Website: walmart
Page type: added-to-cart
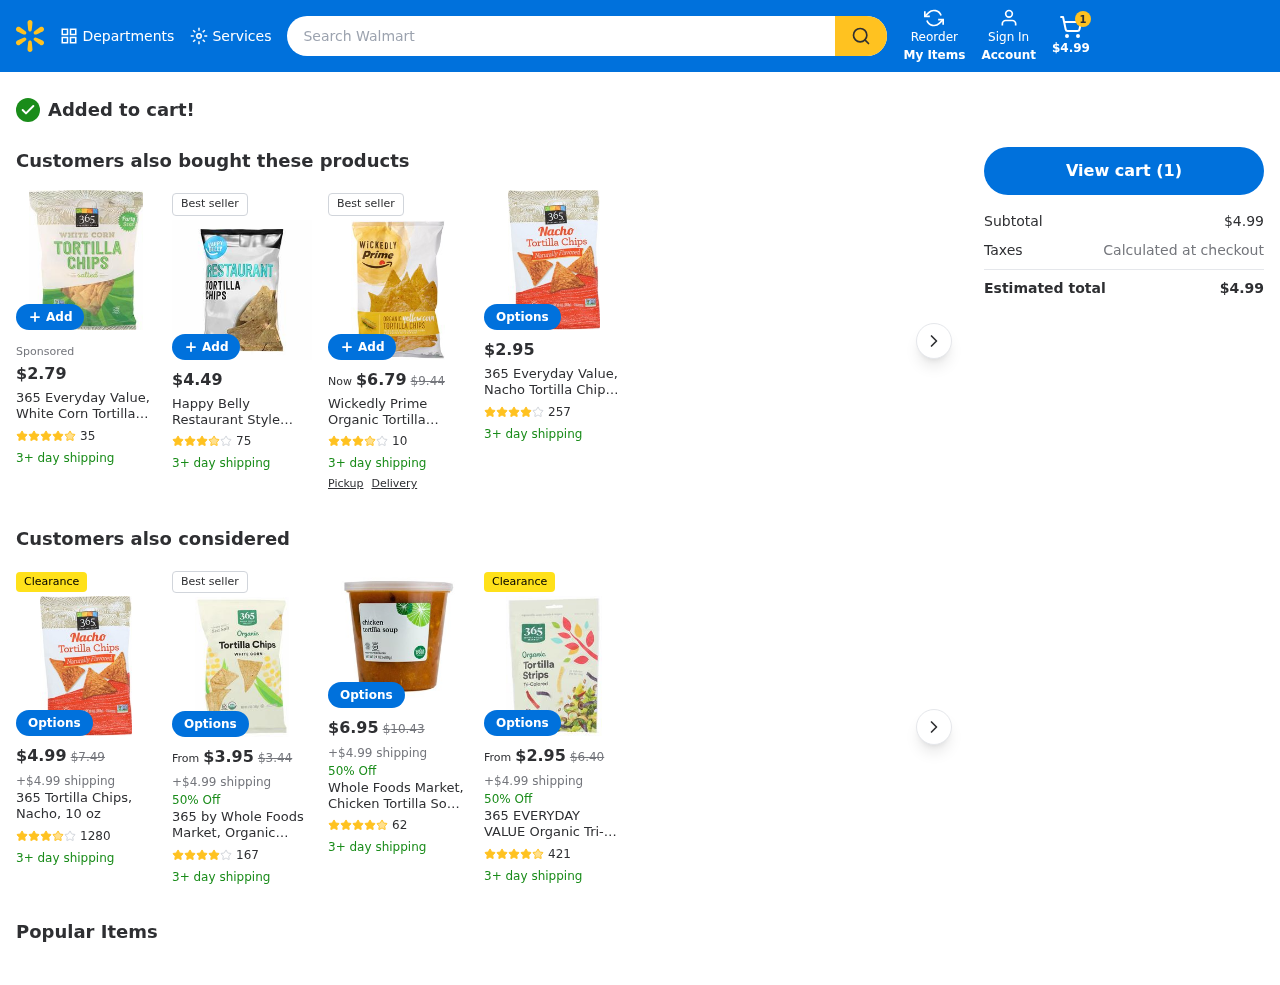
Product elements: key: PRODUCT2_NAME
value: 365 Everyday Value, White Corn Tortilla Chips, Salted, 20 oz
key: PRODUCT2_NUM_RATINGS
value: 35
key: PRODUCT2_PRICE
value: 2.79
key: PRODUCT2_RATING
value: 4.8
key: PRODUCT3_NAME
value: Happy Belly Restaurant Style Tortilla Chips
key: PRODUCT3_NUM_RATINGS
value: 75
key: PRODUCT3_PRICE
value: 4.49
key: PRODUCT3_RATING
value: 3.9
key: PRODUCT4_NAME
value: Wickedly Prime Organic Tortilla Chips, Thick & Stone-Ground Yellow Corn, 13 Ounce
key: PRODUCT4_NUM_RATINGS
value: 10
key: PRODUCT4_PRICE
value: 6.79
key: PRODUCT4_RATING
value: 3.8
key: PRODUCT5_NAME
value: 365 Everyday Value, Nacho Tortilla Chips, 10 Ounce
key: PRODUCT5_NUM_RATINGS
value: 257
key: PRODUCT5_PRICE
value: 2.95
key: PRODUCT5_RATING
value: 4
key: PRODUCT6_NAME
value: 365 Tortilla Chips, Nacho, 10 oz
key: PRODUCT6_NUM_RATINGS
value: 1280
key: PRODUCT6_PRICE
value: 4.99
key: PRODUCT6_RATING
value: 3.8
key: PRODUCT7_NAME
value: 365 by Whole Foods Market, Organic Tortilla Chips, White Corn, 12 oz
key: PRODUCT7_NUM_RATINGS
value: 167
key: PRODUCT7_PRICE
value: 3.95
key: PRODUCT7_RATING
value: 4.4
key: PRODUCT8_NAME
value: Whole Foods Market, Chicken Tortilla Soup, 24 Ounce
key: PRODUCT8_NUM_RATINGS
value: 62
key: PRODUCT8_PRICE
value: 6.95
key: PRODUCT8_RATING
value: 4.6
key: PRODUCT9_NAME
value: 365 EVERYDAY VALUE Organic Tri-Color Tortilla Strips, 3.5 OZ
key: PRODUCT9_NUM_RATINGS
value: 421
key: PRODUCT9_PRICE
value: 2.95
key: PRODUCT9_RATING
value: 4.6
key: PRODUCT4_ORIGINAL_PRICE
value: $9.44
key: PRODUCT6_ORIGINAL_PRICE
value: $7.49
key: PRODUCT7_ORIGINAL_PRICE
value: $3.44
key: PRODUCT8_ORIGINAL_PRICE
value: $10.43
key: PRODUCT9_ORIGINAL_PRICE
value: $6.40
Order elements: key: ORDER_NUM_ITEMS
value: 1
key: ORDER_SUBTOTAL
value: $4.99
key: ORDER_TOTAL
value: $4.99
Search elements: key: HEADER_SEARCH
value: Search Walmart